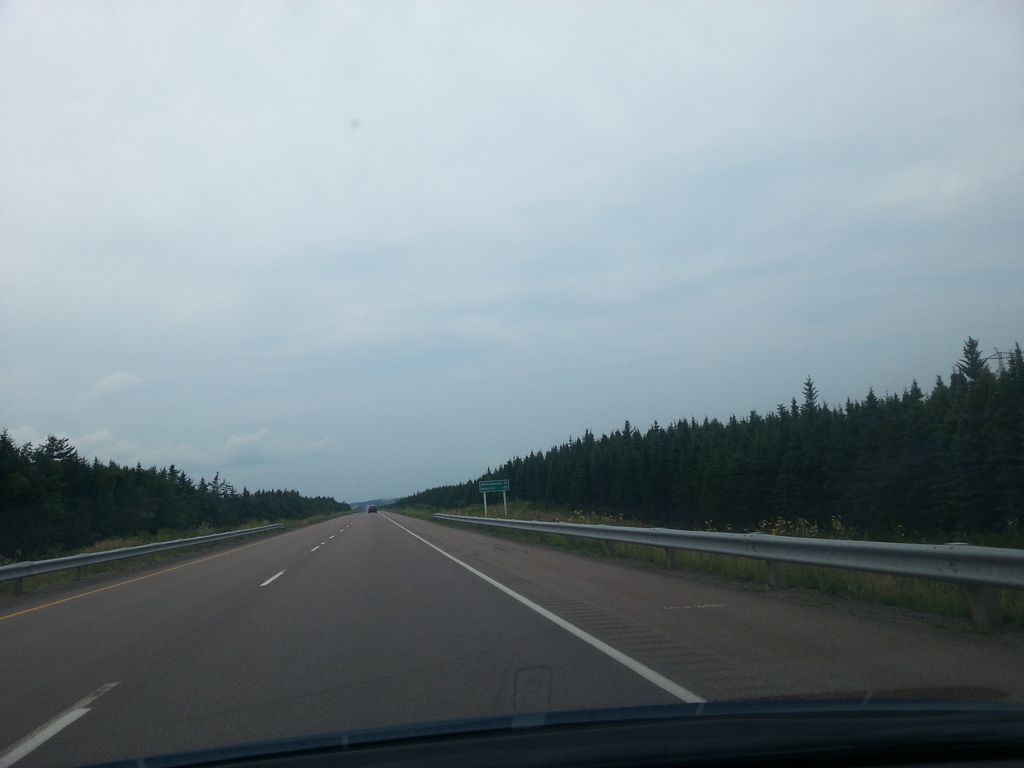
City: charlottetown